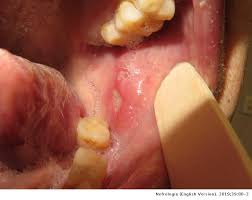
Condition: Mouth Ulcer